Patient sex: M
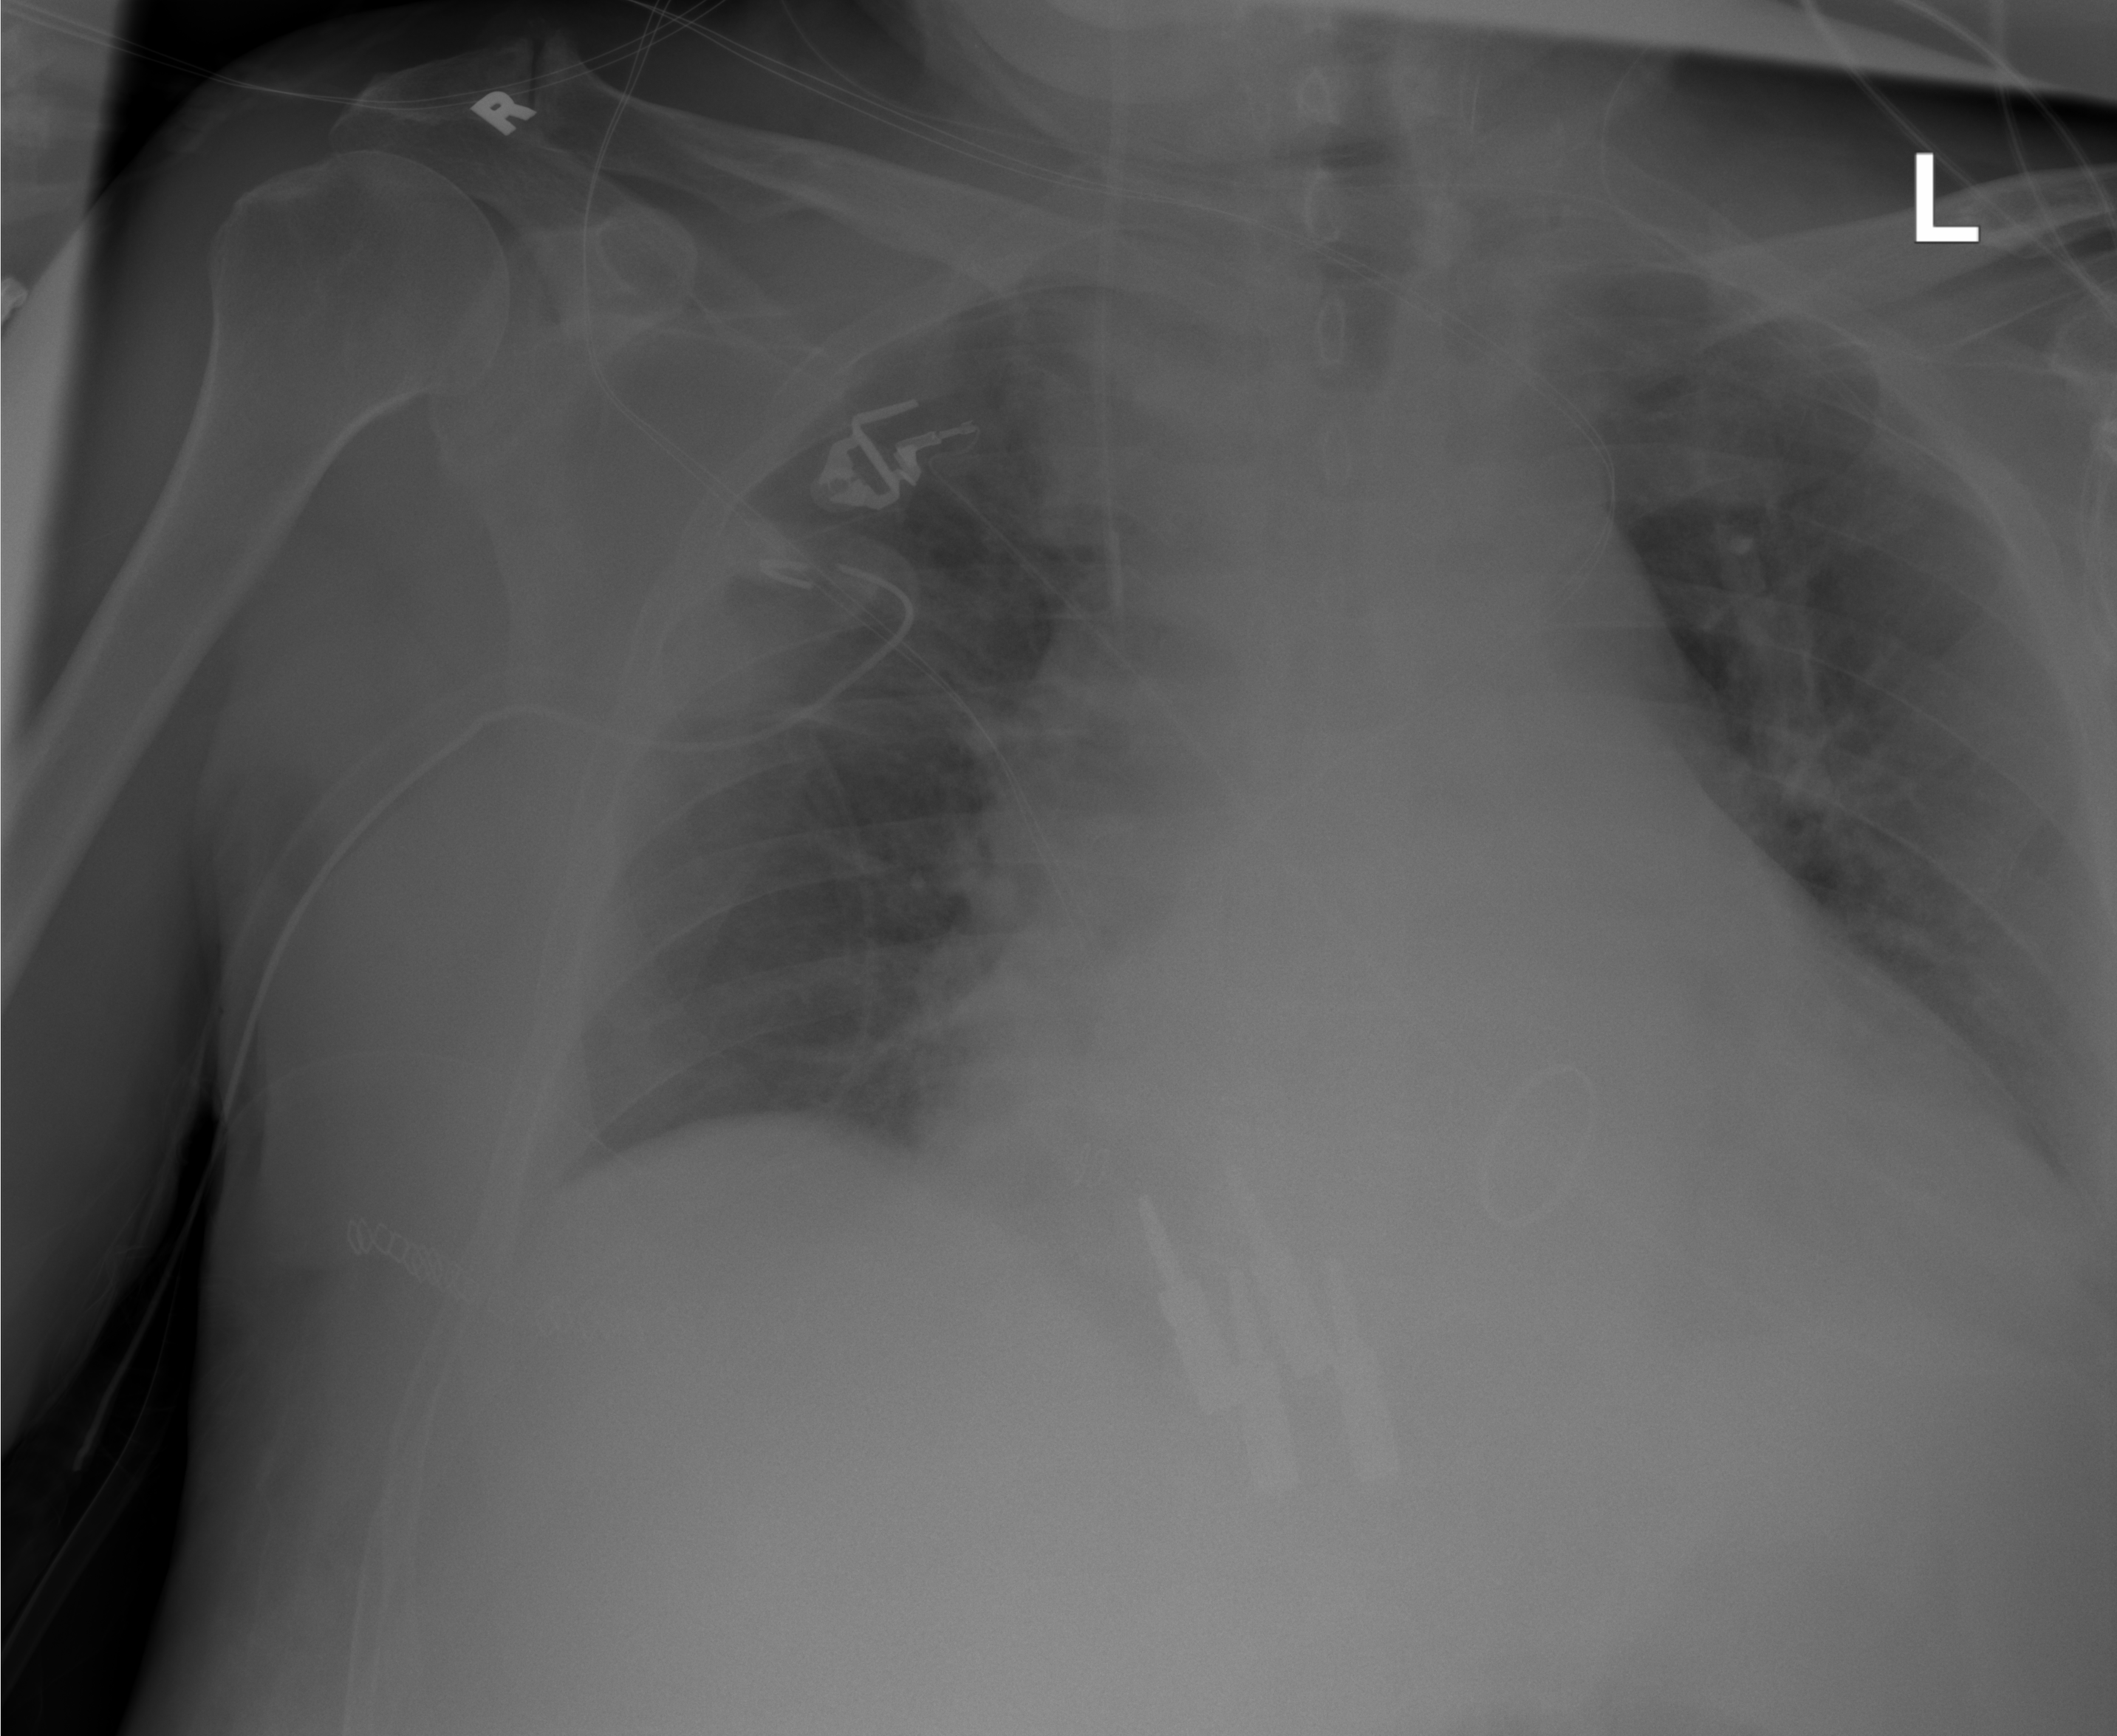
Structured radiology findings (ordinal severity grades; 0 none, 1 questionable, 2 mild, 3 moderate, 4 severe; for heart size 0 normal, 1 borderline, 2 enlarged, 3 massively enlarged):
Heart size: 2
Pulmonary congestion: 2
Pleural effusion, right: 1
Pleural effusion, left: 2
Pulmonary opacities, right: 0
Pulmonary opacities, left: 0
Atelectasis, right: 2
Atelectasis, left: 1